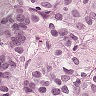
Metastatic tissue present: yes